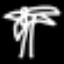
Label: palm tree